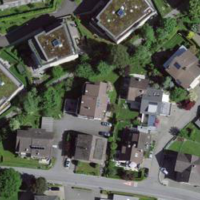
EUNIS habitat code: 54
Species observed at this site:
Adenostyles alpina